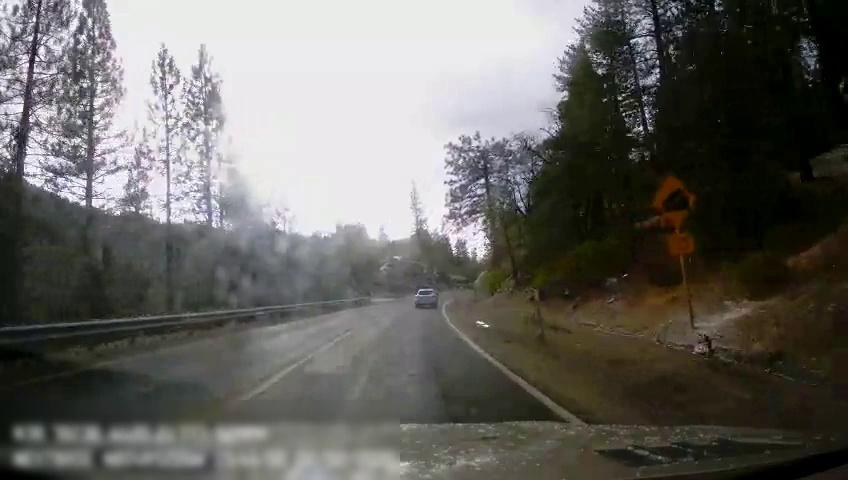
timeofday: Day
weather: Sunny
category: Drivable Space
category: Vehicles | SUV
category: Lanes | Alternate Lane
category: Lanes | Current Lane
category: Traffic | Signs
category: Traffic | Signs